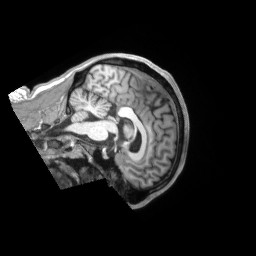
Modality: T1w
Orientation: sagittal
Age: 37
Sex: male
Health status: ill
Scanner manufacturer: siemens
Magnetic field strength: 3 T
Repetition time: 2.2 s
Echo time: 0.00157 s